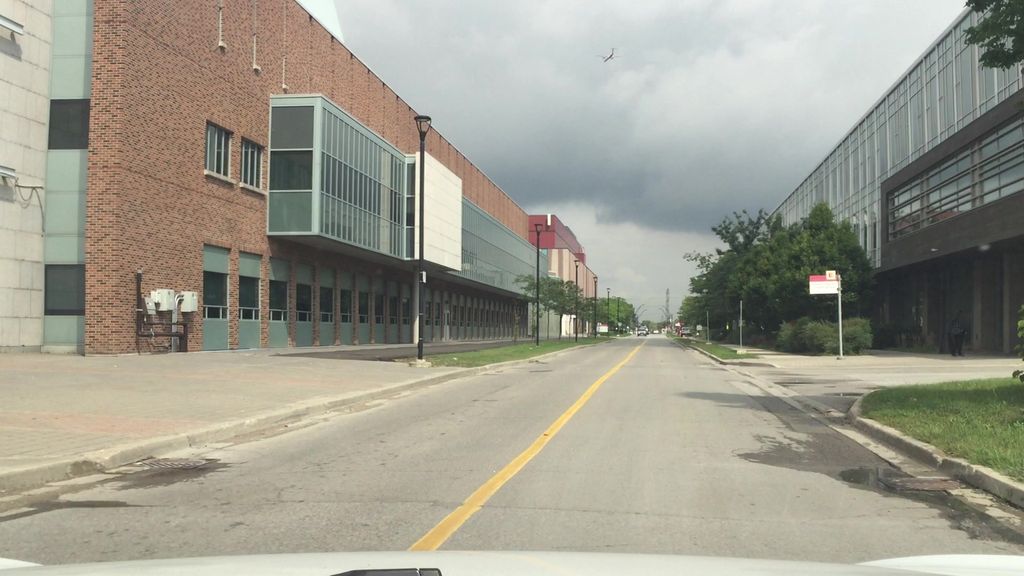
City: toronto